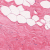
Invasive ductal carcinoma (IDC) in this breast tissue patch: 0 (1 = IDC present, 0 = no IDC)